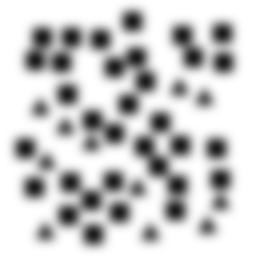
Squares: 33
Triangles: 11
Stars: 0
Total shapes: 44